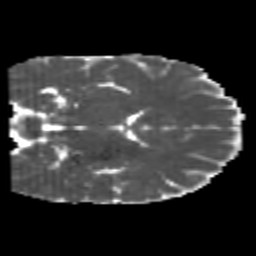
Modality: MD
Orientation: coronal
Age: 21
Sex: male
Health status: healthy
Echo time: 0.074 s